Field crop: maize
Growth stage: 2
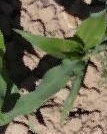
Species: maize